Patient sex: M
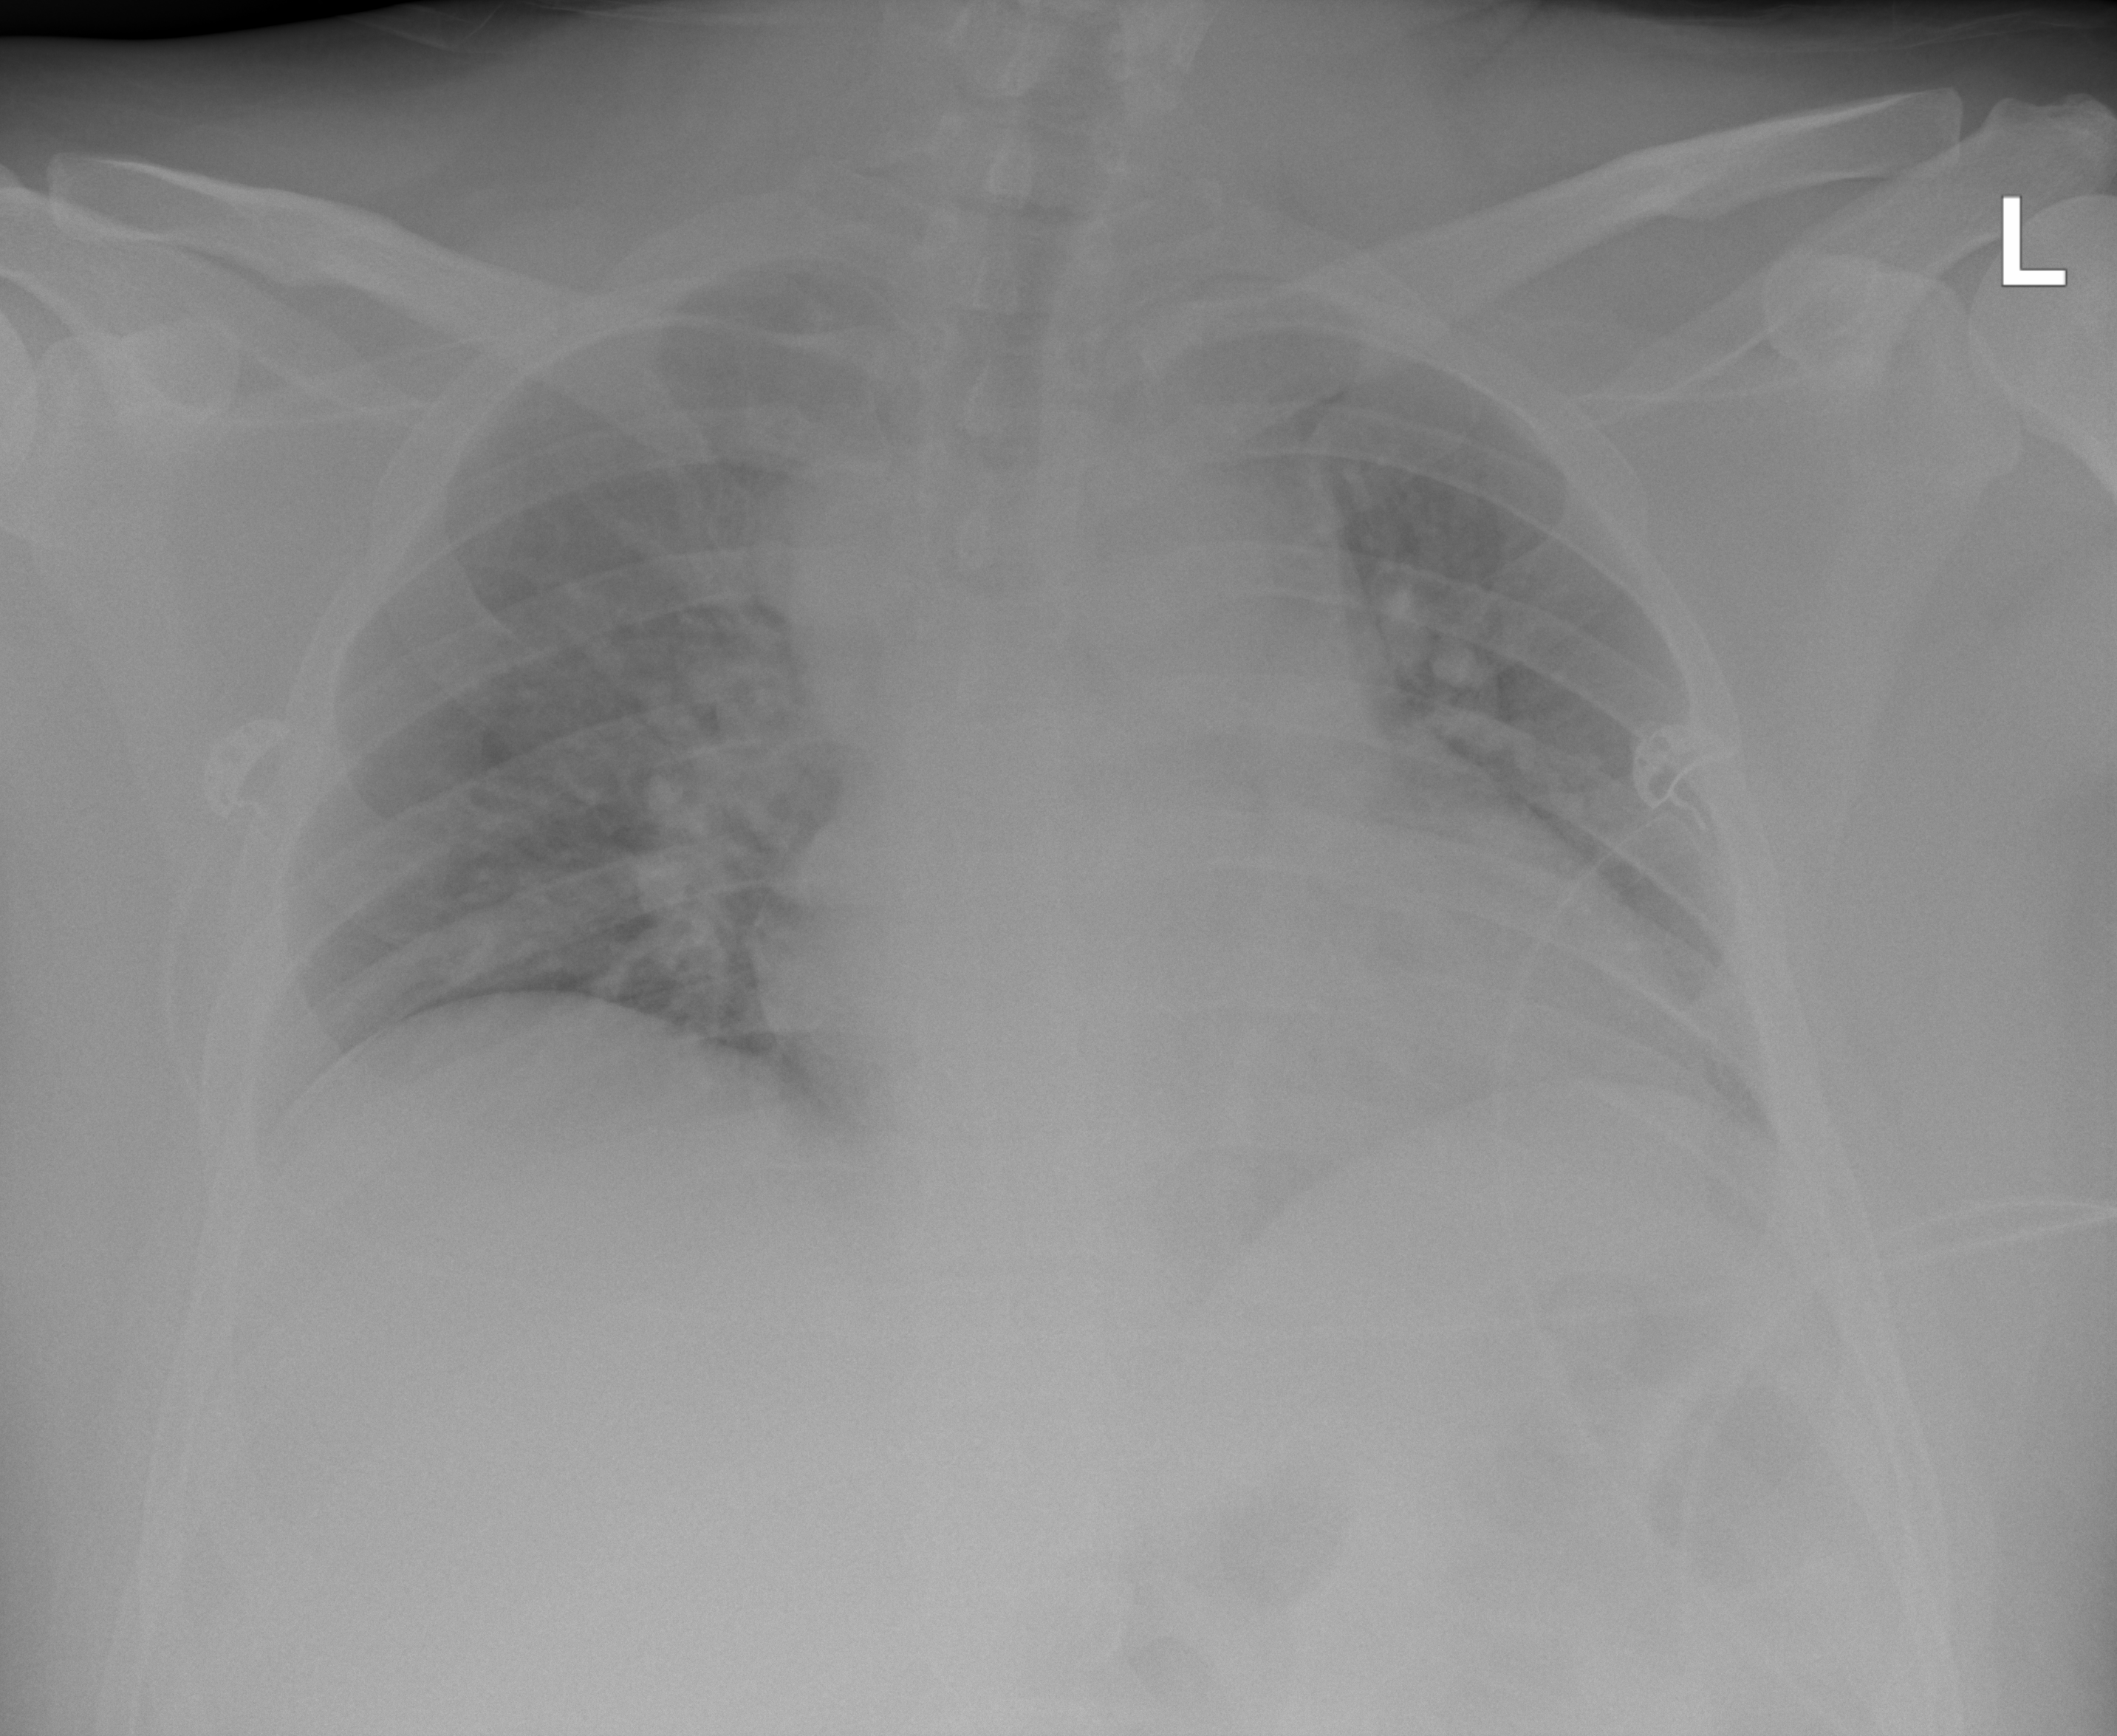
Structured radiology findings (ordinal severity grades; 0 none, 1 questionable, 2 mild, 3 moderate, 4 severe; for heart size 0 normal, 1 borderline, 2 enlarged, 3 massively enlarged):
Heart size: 2
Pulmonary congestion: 2
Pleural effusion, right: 0
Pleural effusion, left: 0
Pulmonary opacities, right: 1
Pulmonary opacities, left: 1
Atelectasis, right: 2
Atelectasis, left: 2